Question: In my Multi-Bar Chart, I need to show larger numbers on the Y axis labels. Currently it's not showing more than seven characters:

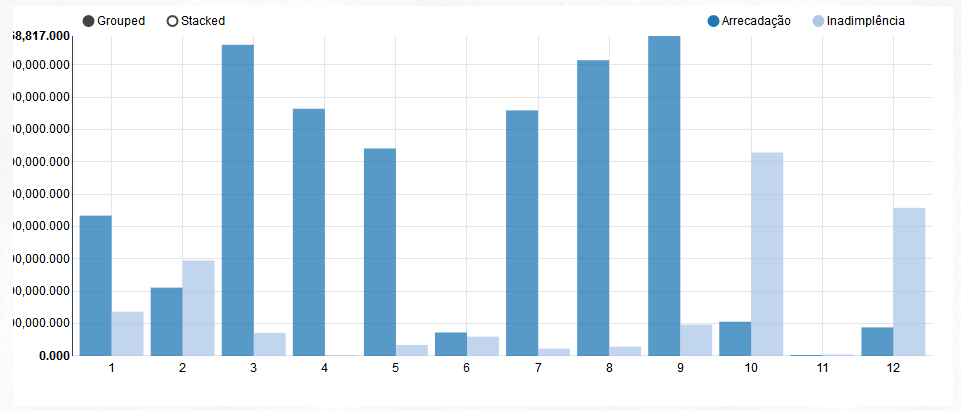
Answer: Set chart.margin().left = 120 This will give you plenty of space to display 10,000,000.
'''
nv.addGraph(function() {
var chart = nv.models.discreteBarChart()
.x(function(d) { return d.label })
.y(function(d) { return d.value })
.staggerLabels(true)
.tooltips(false)
.showValues(true)
chart.forceY([<PHONE>]);
chart.margin().left = 120
d3.select('#chart svg')
.datum(data)
.transition().duration(500)
.call(chart);
nv.utils.windowResize(chart.update);
return chart;
});
'''
JSFiddle: <URL>